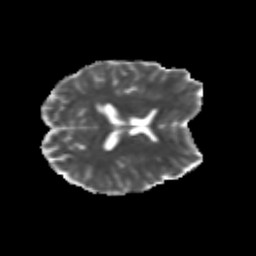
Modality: MD
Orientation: axial
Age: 24
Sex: male
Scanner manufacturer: siemens
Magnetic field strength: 3 T
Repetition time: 3.5 s
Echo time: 0.113 s